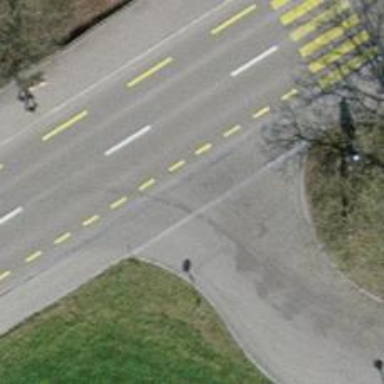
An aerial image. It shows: Sidewalk.